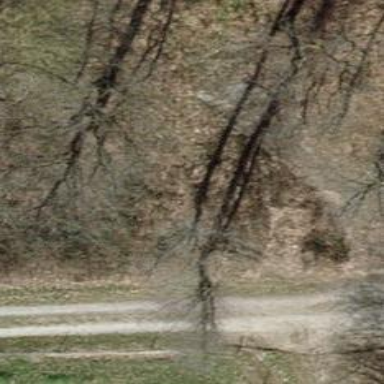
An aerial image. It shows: Brown bench.